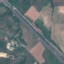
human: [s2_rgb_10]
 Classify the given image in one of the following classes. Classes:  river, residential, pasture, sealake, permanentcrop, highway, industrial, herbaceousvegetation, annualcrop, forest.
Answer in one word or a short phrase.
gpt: Highway